【题型】选择题　【知识点】函数　【难度】easy
指数函数$y=a^x$的图象如图所示，则$y=ax^2+x$图象顶点横坐标的取值范围是（ ）

\vspace{0.2cm}
\noindent A．$\left(-\infty,-\dfrac{1}{2}\right)$ \qquad B．$\left(-\dfrac{1}{2},0\right)$
\noindent C．$\left(0,\dfrac{1}{2}\right)$ \qquad D．$\left(-\dfrac{1}{2},+\infty\right)$
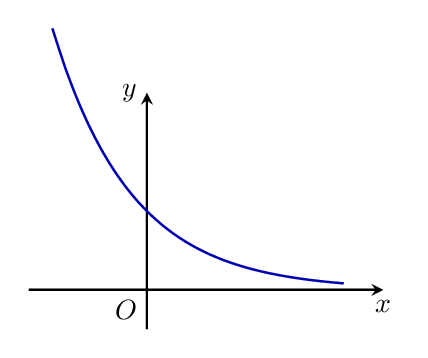
【解答】

\noindent \textbf{【答案】} A

\vspace{0.2cm}
\noindent \textbf{【解析】} 由图可知，$a\in(0,1)$，而$y=ax^2+x=a\left(x+\dfrac{1}{2a}\right)^2-\dfrac{1}{4a}(a\neq0)$，顶点横坐标为$x=-\dfrac{1}{2a}$，所以$-\dfrac{1}{2a}\in\left(-\infty,-\dfrac{1}{2}\right)$．故选：A．